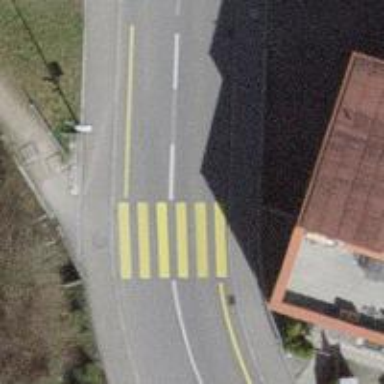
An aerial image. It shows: Kerb serving as barrier.